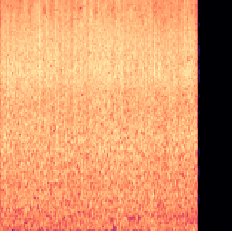
Sound class: Rain